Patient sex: M
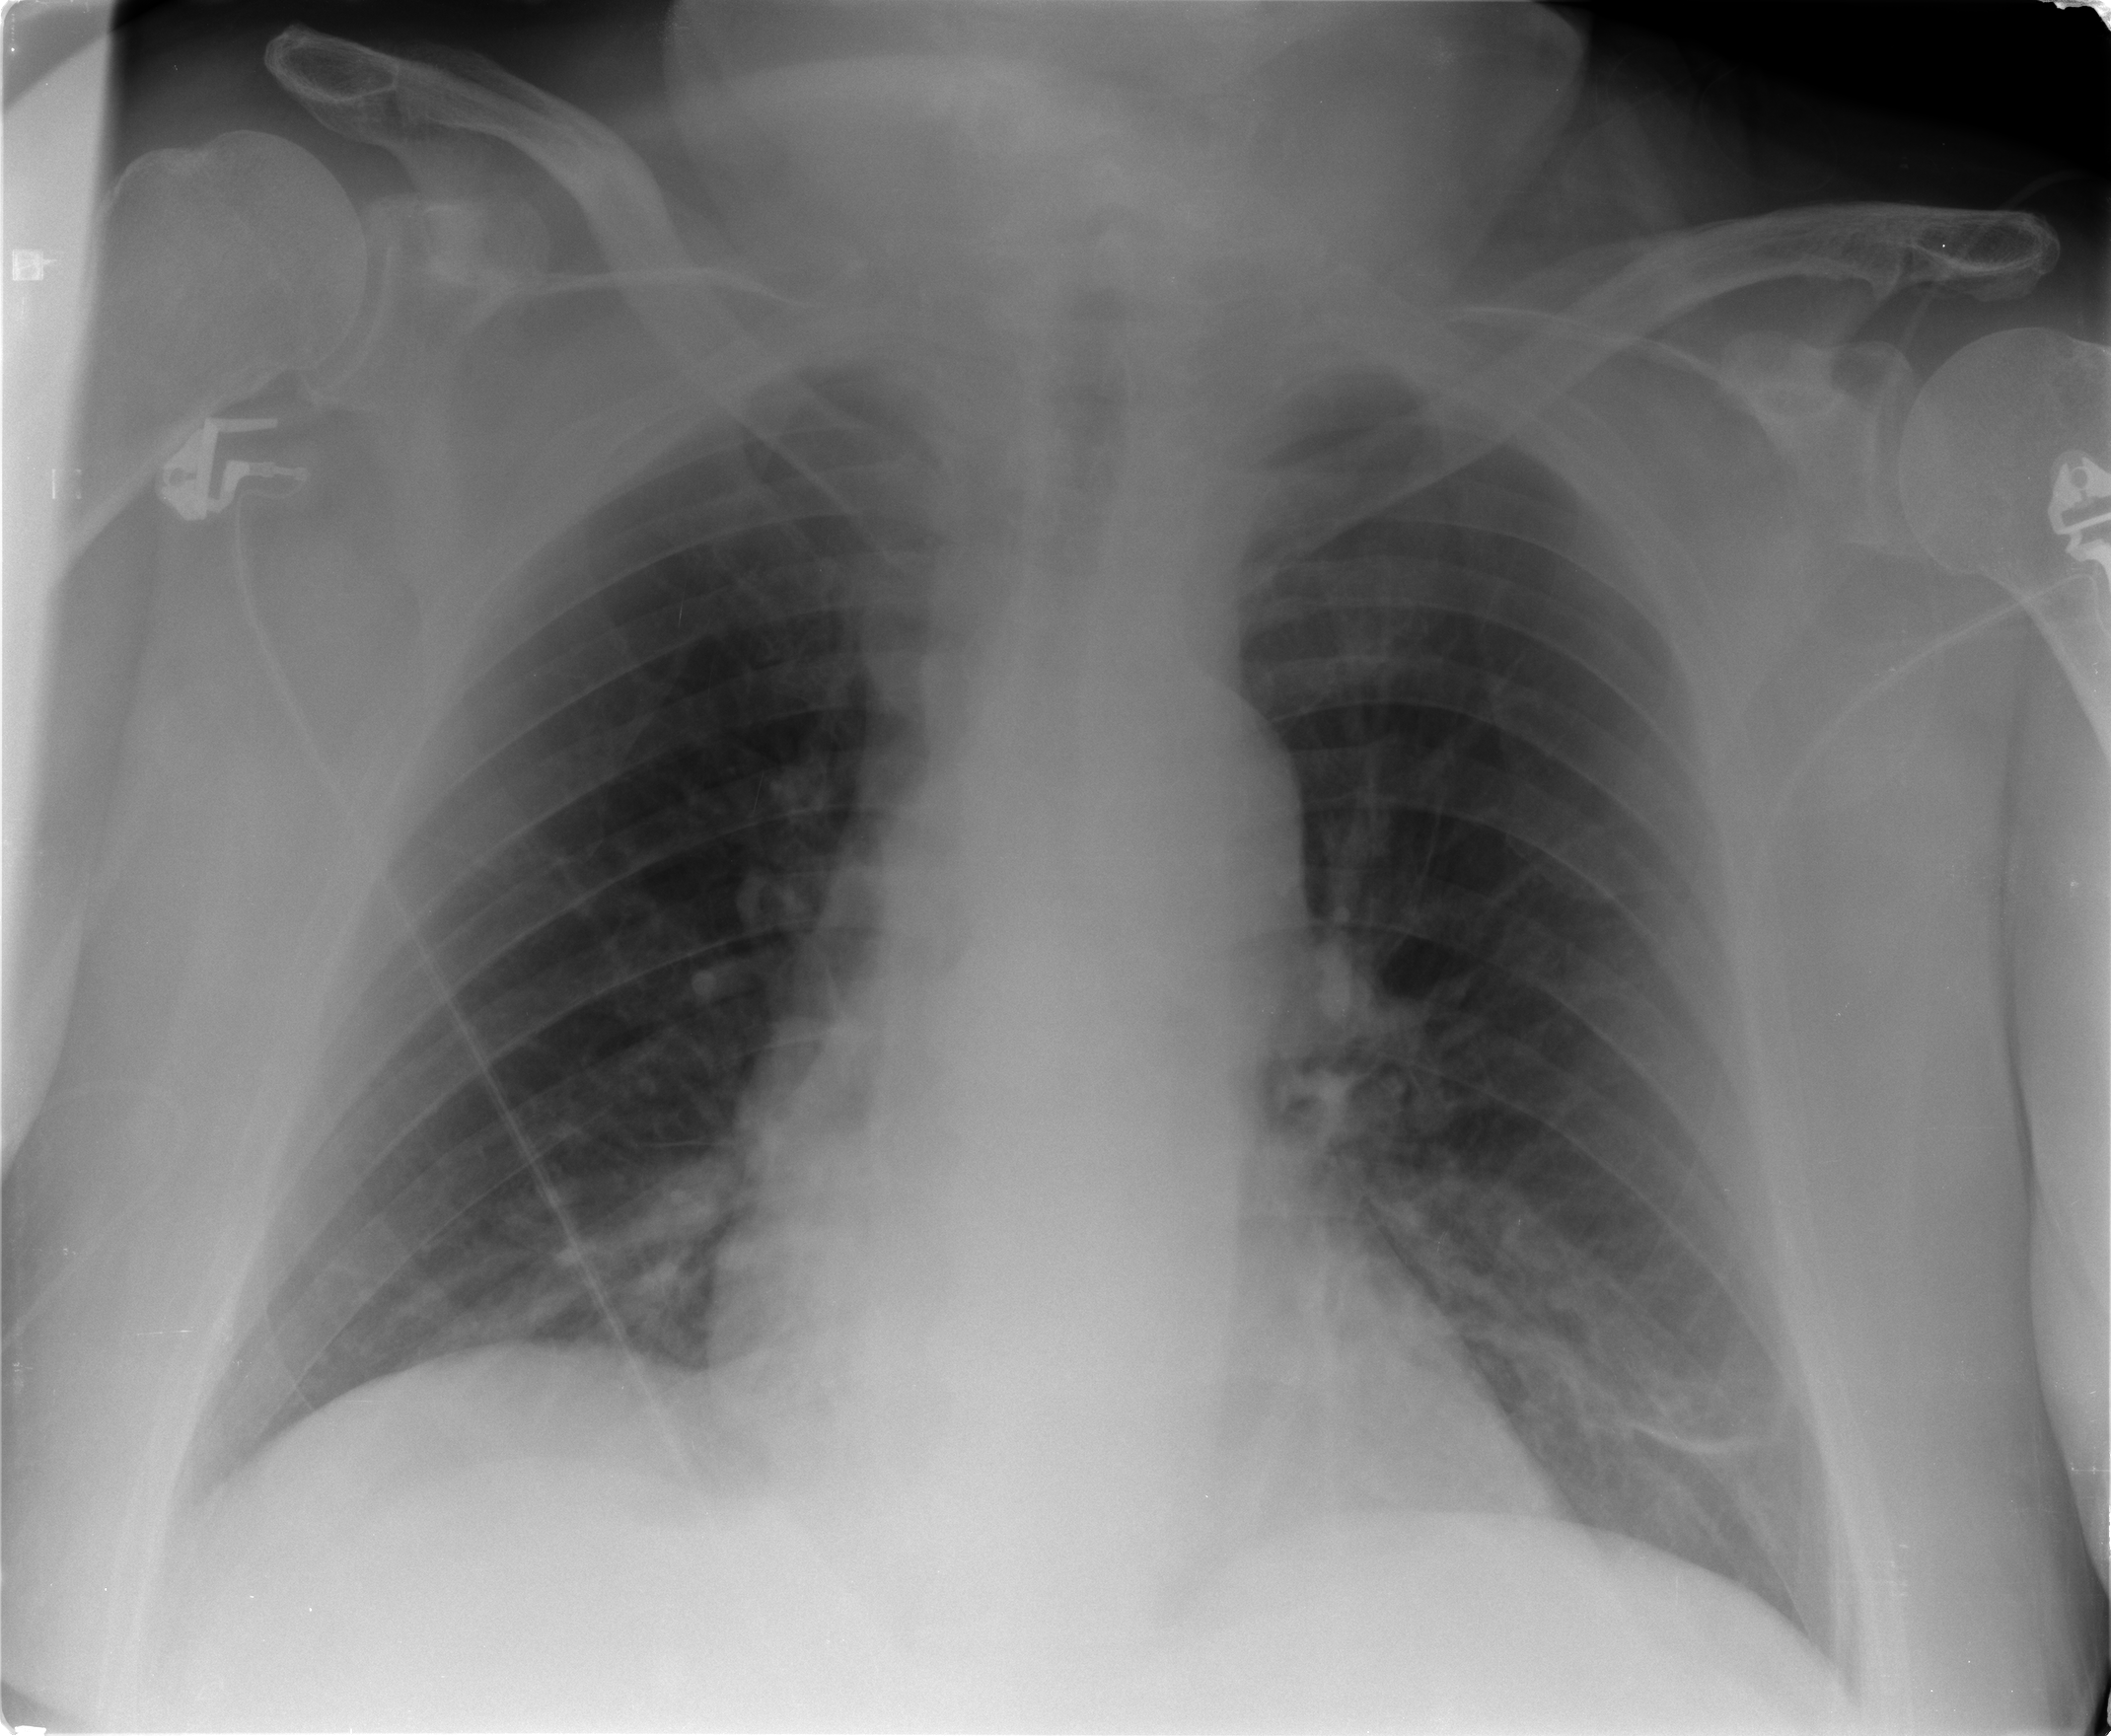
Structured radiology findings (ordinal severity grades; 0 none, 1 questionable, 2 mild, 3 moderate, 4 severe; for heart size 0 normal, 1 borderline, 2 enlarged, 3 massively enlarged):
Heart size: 0
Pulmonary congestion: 0
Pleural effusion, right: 0
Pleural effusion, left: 0
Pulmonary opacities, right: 0
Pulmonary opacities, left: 0
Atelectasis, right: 1
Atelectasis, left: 1